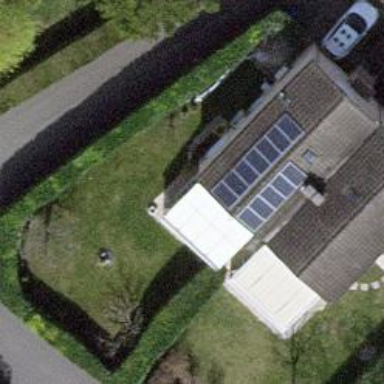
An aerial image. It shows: Garden enclosed by fence.